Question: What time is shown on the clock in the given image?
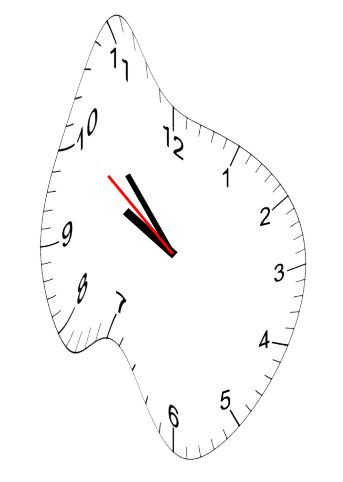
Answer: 09:52:51